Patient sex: M
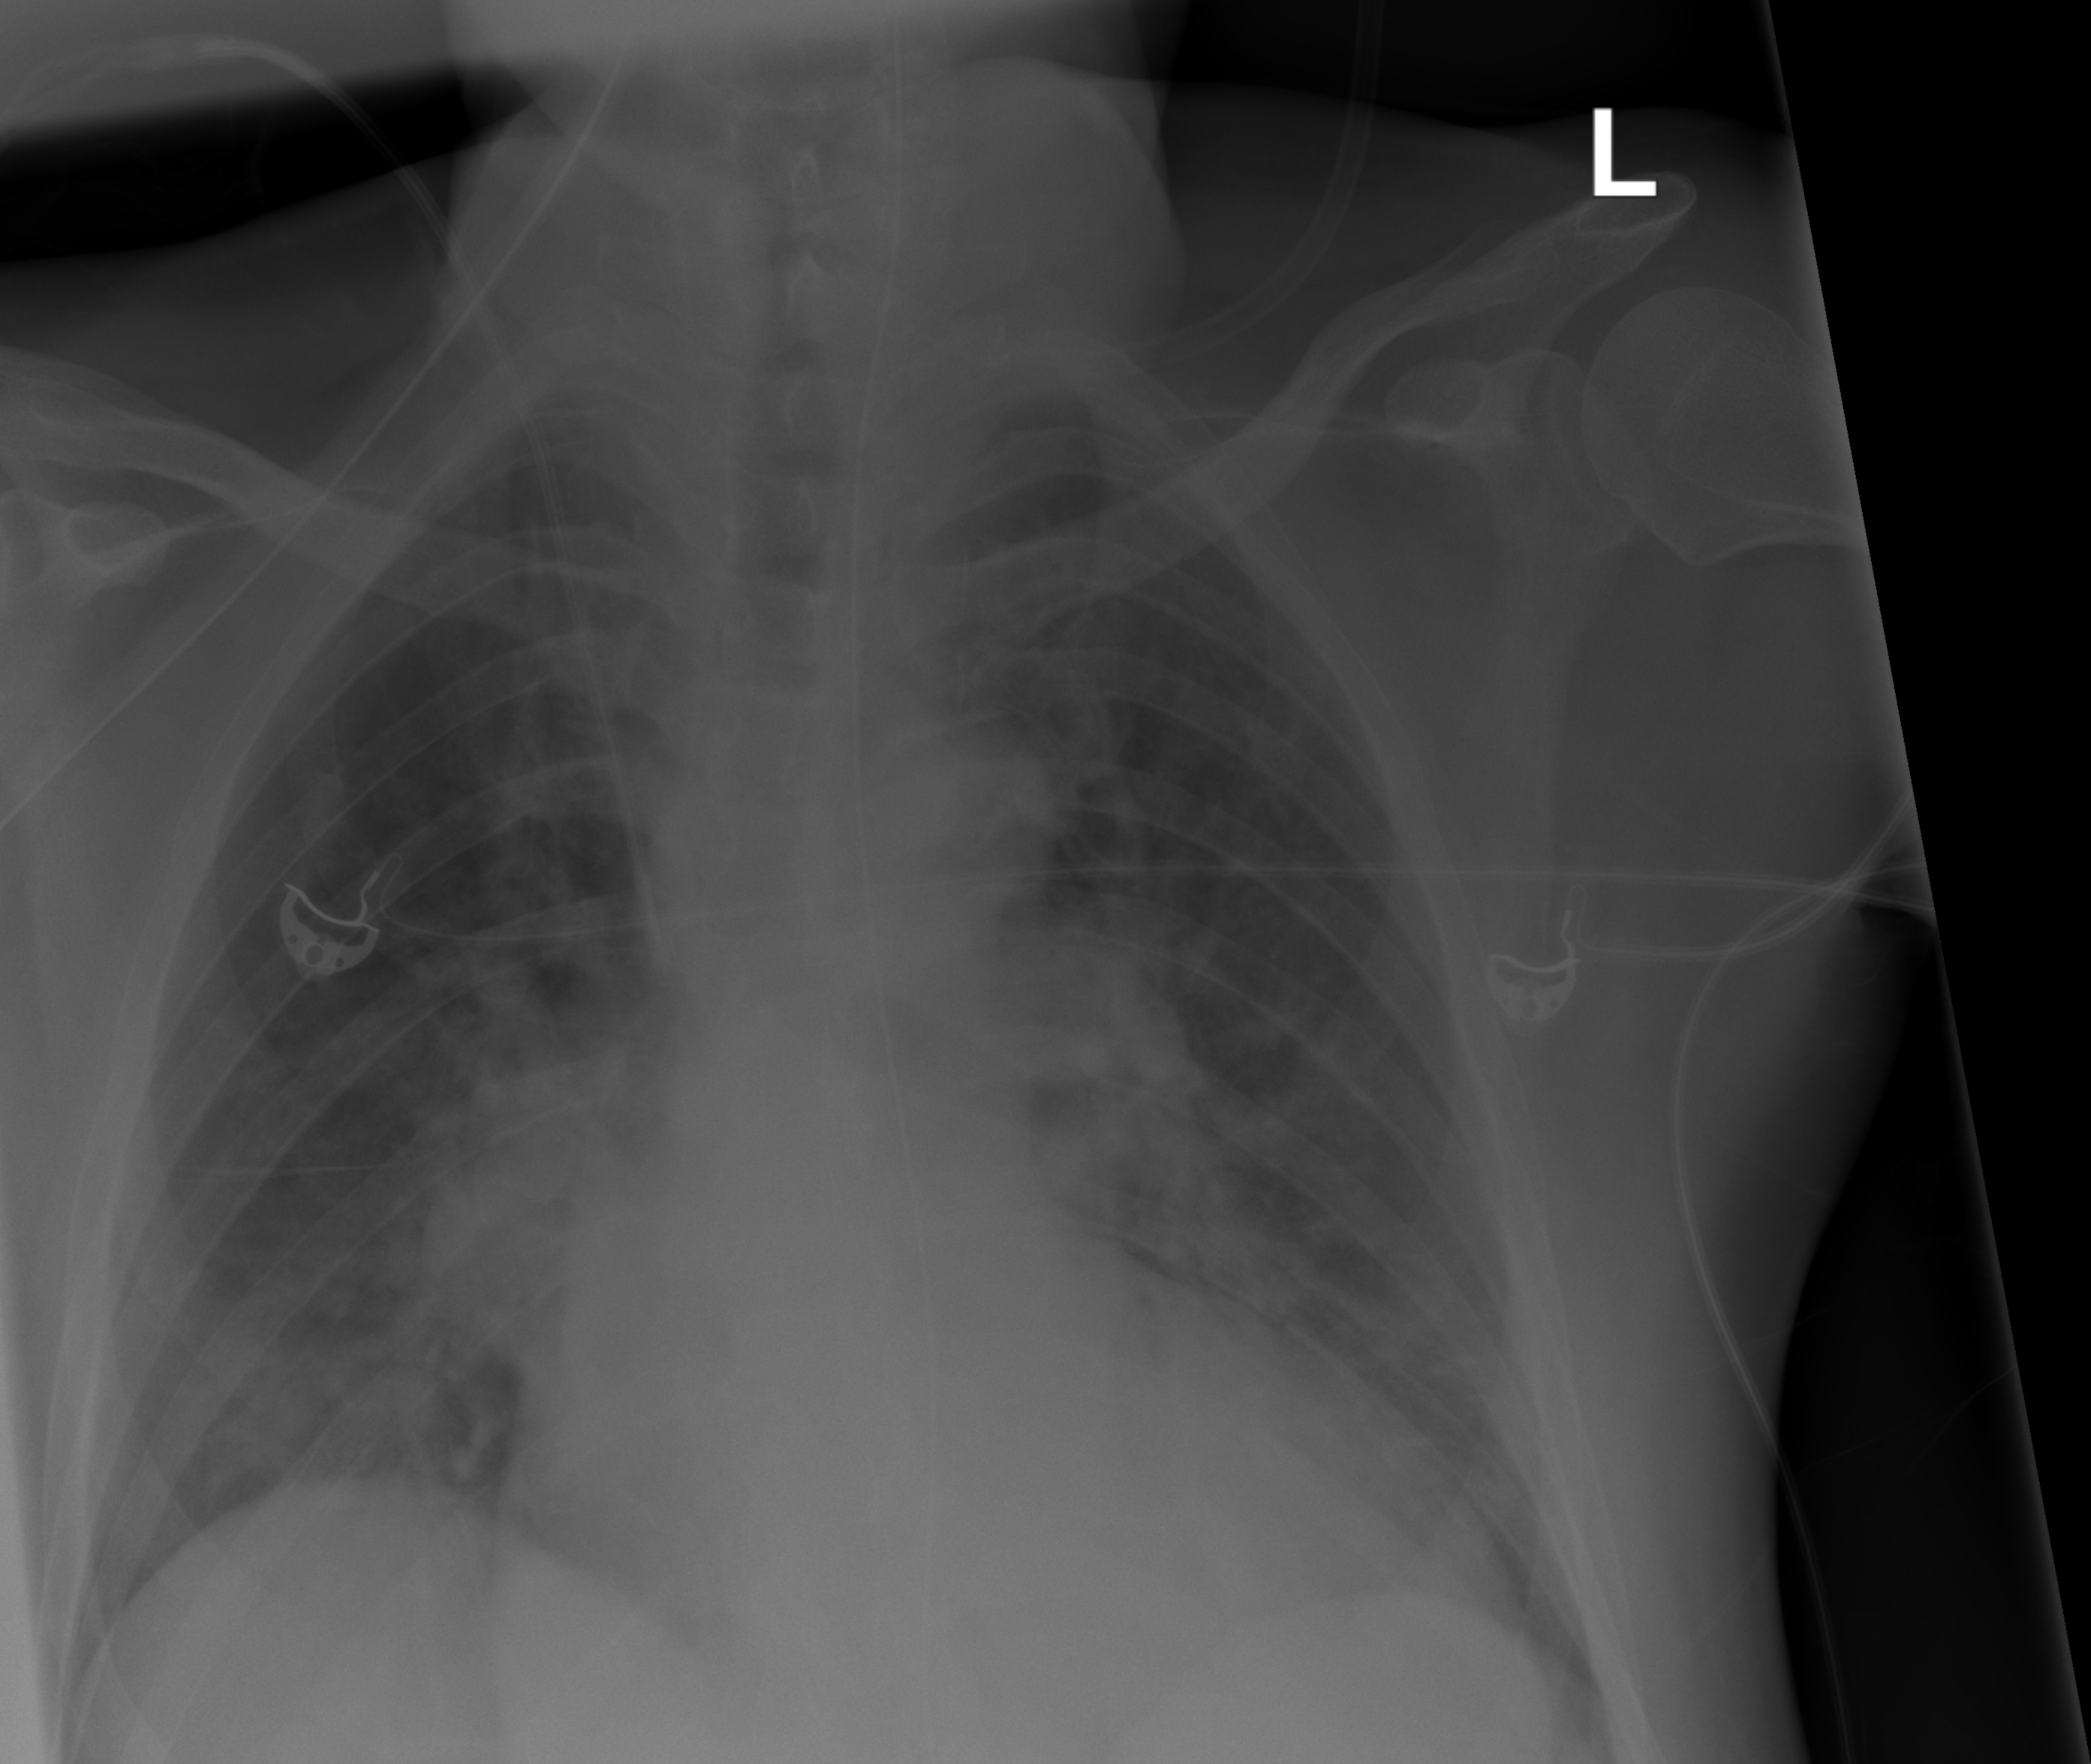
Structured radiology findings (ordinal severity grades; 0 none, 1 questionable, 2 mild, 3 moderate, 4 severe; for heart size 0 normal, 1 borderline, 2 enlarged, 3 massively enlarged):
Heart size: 2
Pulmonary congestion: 2
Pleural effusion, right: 0
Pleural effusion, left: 0
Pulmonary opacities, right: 3
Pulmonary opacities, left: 3
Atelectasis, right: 2
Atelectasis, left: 2